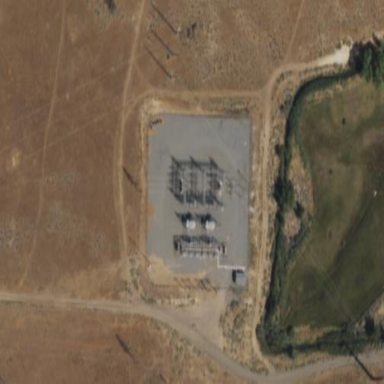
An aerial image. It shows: Power substation.